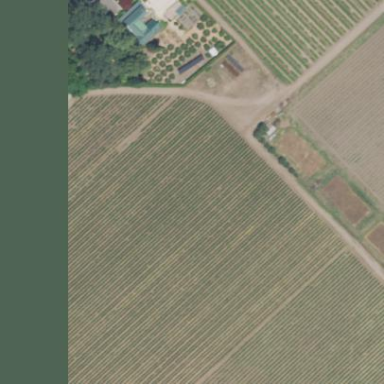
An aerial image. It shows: Vineyard with grape crops.